Aerial crown-view tile of a tropical tree (Barro Colorado Island, Panama), acquired 20250616:
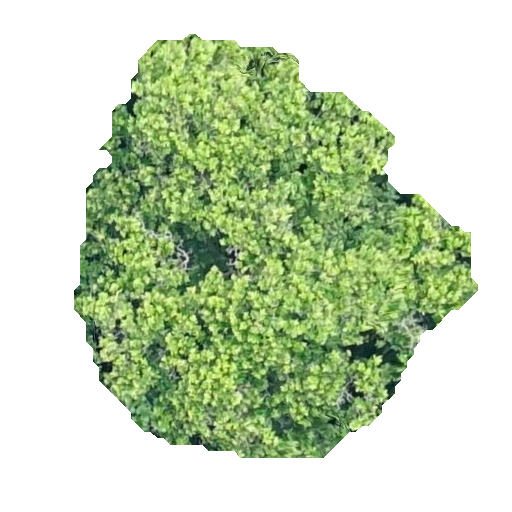
Species: Anacardium excelsum
GBIF accepted scientific name: Anacardium excelsum
Crown area: 172.026 m²